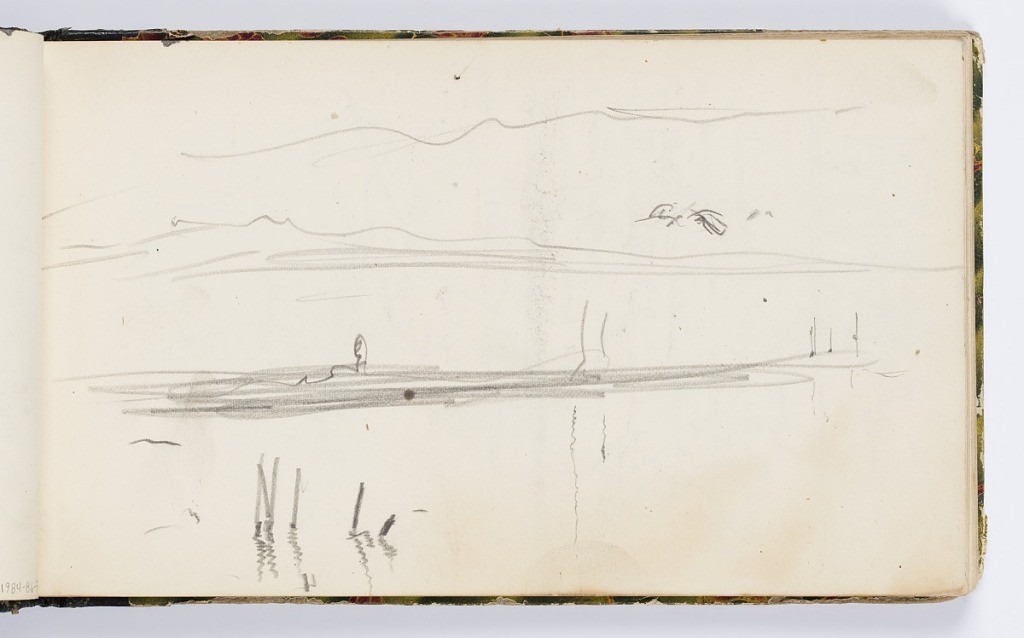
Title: Sketchbook Page
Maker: Kenyon Cox, American, 1856–1919
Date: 1875
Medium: Graphite on paper
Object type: Sketchbook folio
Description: Indistinct sketches, possibly a landscape with a river and mountains beyond.